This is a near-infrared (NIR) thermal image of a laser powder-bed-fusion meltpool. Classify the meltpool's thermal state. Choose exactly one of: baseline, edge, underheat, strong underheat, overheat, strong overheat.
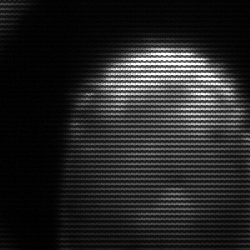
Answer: edge